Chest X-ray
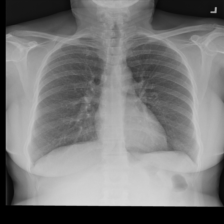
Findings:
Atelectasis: negative
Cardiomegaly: negative
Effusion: negative
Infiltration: positive
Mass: negative
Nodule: negative
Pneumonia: negative
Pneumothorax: negative
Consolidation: negative
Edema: negative
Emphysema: negative
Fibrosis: negative
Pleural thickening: negative
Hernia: negative